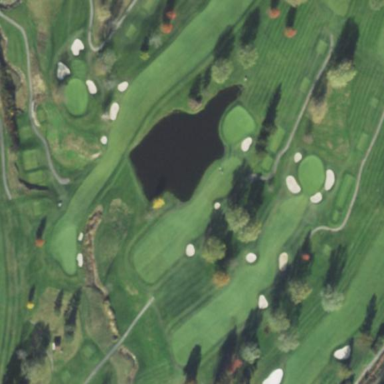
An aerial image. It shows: Golf fairway surrounded by grass.